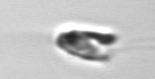
Label: Chrysochromulina_lanceolata